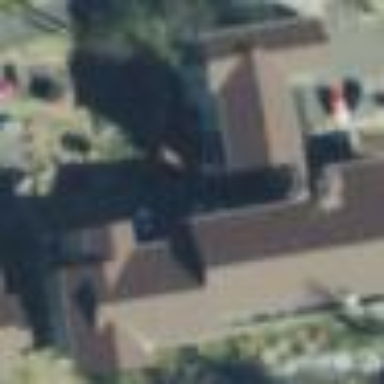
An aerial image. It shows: Hotel building.